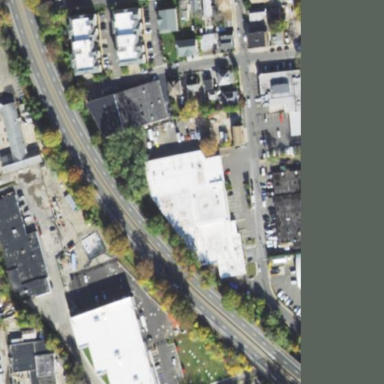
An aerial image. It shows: Commercial building.